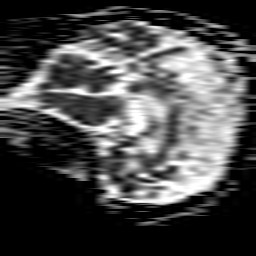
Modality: ADC
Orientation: sagittal
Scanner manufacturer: philips
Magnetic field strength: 1.5 T
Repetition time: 3.684 s
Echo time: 0.09411 s